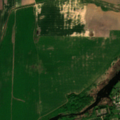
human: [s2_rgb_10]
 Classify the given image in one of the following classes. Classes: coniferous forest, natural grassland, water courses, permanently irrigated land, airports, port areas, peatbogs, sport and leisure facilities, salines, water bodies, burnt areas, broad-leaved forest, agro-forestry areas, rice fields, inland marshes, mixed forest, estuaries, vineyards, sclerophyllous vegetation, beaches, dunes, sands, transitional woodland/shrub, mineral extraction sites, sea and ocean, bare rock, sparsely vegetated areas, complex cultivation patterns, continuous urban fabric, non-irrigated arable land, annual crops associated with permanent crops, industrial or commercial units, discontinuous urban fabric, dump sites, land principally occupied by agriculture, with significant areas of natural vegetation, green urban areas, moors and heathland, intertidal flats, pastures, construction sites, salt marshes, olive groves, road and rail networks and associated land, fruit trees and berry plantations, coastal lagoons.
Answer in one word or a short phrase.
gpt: discontinuous urban fabric, non-irrigated arable land, complex cultivation patterns, land principally occupied by agriculture, with significant areas of natural vegetation